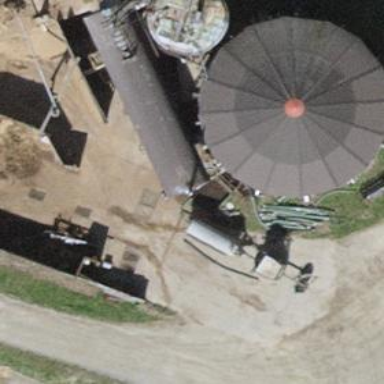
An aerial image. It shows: Storage tank which is digester.